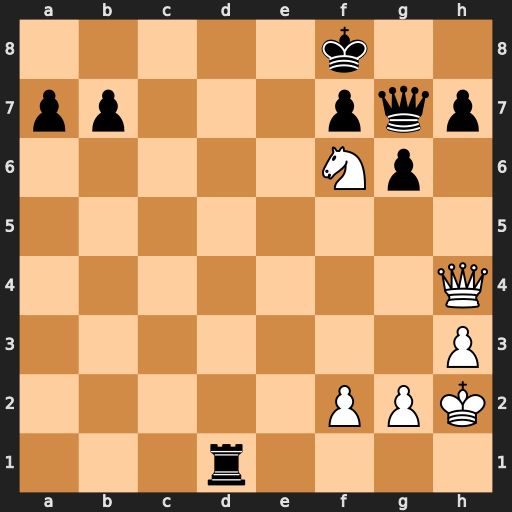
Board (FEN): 5k2/pp3pqp/5Np1/8/7Q/7P/5PPK/3r4
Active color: w
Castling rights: -
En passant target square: -
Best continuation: Qb4+ Rd6 Qxd6#